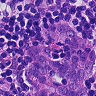
Metastatic tissue present: yes